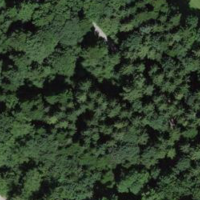
EUNIS habitat code: 44
Species observed at this site:
Oxalis acetosella
Ilex aquifolium